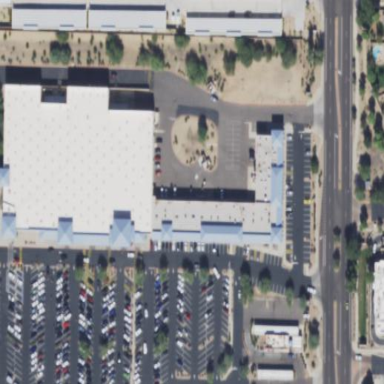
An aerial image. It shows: View of roof of building.